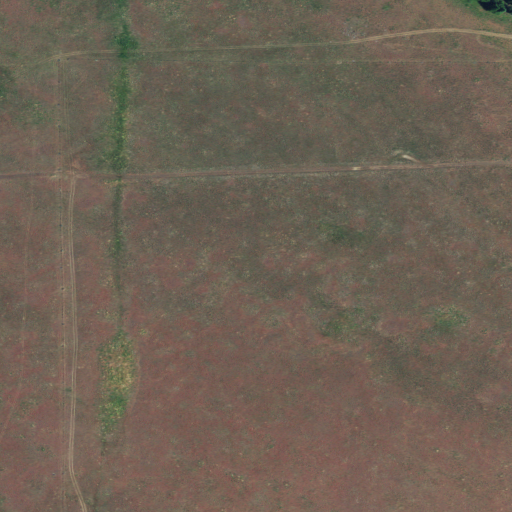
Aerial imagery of plain(s) in Oregon named South Prairie containing grassland, herbaceous wetlands, and evergreen forest